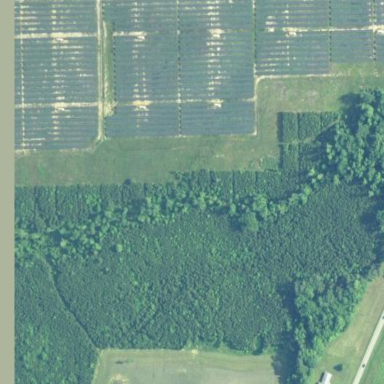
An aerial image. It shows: Solar photovoltaic power plant surrounded by fence.